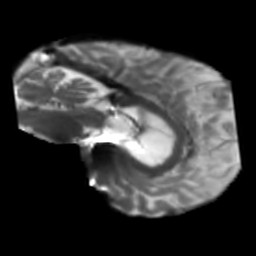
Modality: T2w
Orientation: sagittal
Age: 75
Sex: male
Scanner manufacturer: siemens
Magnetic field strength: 3 T
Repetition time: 5.25 s
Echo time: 0.08 s